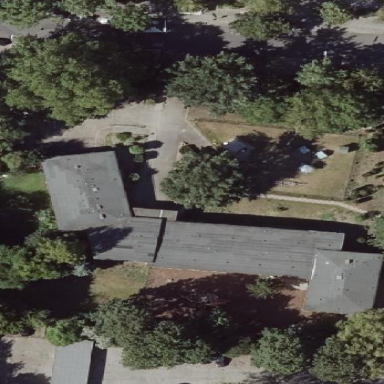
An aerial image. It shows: Kindergarten.